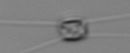
Label: Chaetoceros_similis